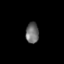
Tissue: skin
Cell type: Fibroblasts
Senescence score: 0.7845
Nuclear area (px): 264
Mean DAPI intensity: 110.129